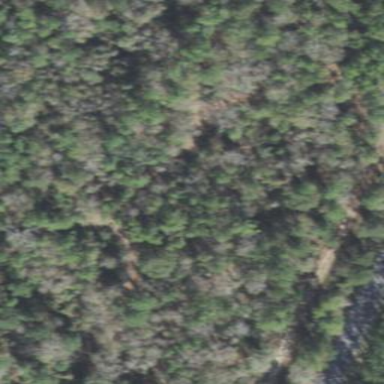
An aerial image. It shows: Mixed woodland area with various types of leaves.